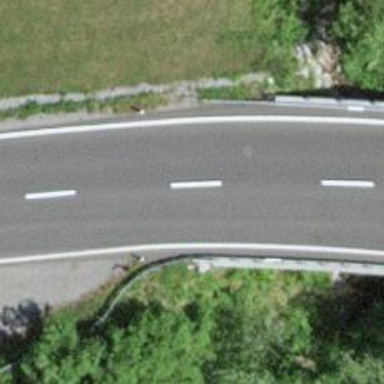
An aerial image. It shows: Primary highway bridge with asphalt surface.